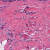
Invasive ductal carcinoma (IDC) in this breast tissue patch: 0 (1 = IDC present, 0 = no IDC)